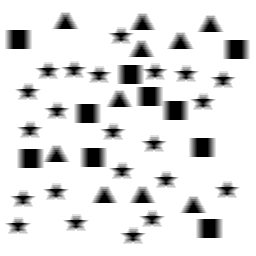
Squares: 10
Triangles: 10
Stars: 22
Total shapes: 42